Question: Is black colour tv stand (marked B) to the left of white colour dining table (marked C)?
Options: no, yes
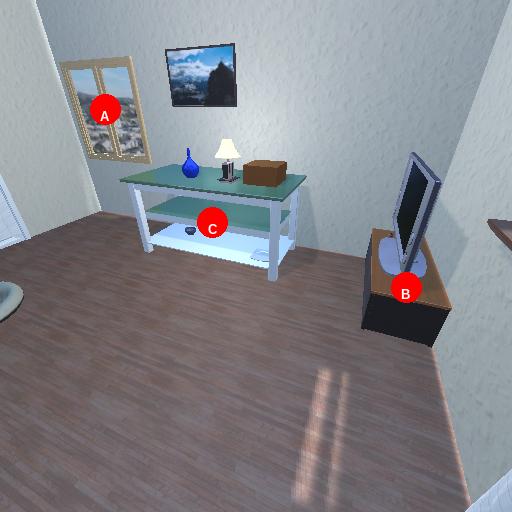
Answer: no